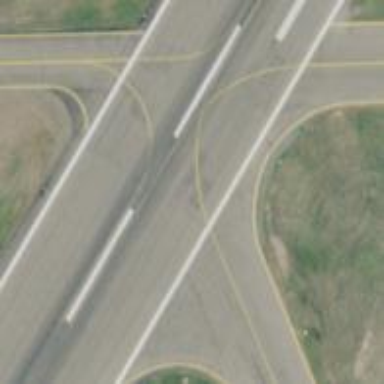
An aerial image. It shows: Asphalt runway at the airport.